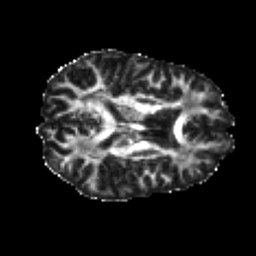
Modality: FA
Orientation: axial
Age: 23
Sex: male
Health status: healthy
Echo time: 0.074 s